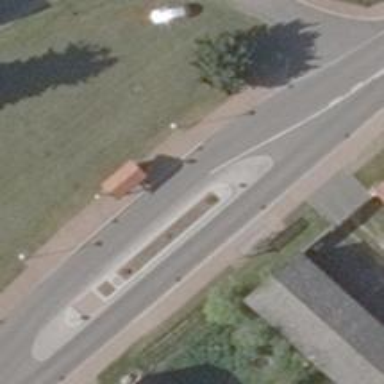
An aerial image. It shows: Public transport stop position.